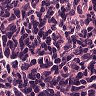
Metastatic tissue present: no